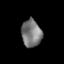
Tissue: lung
Cell type: Epithelial cells
Senescence score: 0.193
Nuclear area (px): 536
Mean DAPI intensity: 120.517